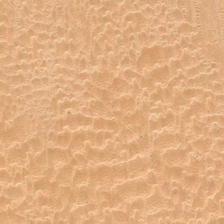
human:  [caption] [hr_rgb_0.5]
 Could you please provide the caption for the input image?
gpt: many sands form a piece of desert .

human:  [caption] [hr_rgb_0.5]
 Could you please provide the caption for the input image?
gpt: many sands form a piece of desert .

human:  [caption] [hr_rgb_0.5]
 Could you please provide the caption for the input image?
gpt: many sands form a piece of desert .

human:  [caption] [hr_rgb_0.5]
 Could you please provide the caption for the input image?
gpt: many sands form a piece of desert .

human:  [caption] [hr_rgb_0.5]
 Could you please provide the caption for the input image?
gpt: many sands form a piece of desert .